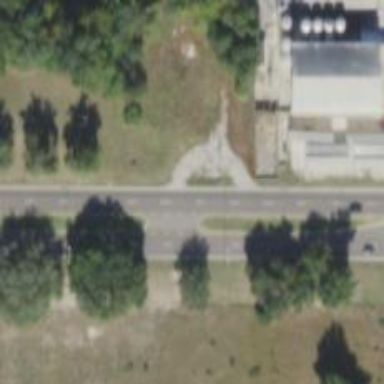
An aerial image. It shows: Trunk link highway with asphalt surface.